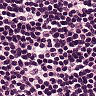
Metastatic tissue present: no